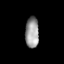
Tissue: lung
Cell type: T cells
Senescence score: 0.2082
Nuclear area (px): 411
Mean DAPI intensity: 153.068